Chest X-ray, PA view. Patient: 32 years old, sex F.
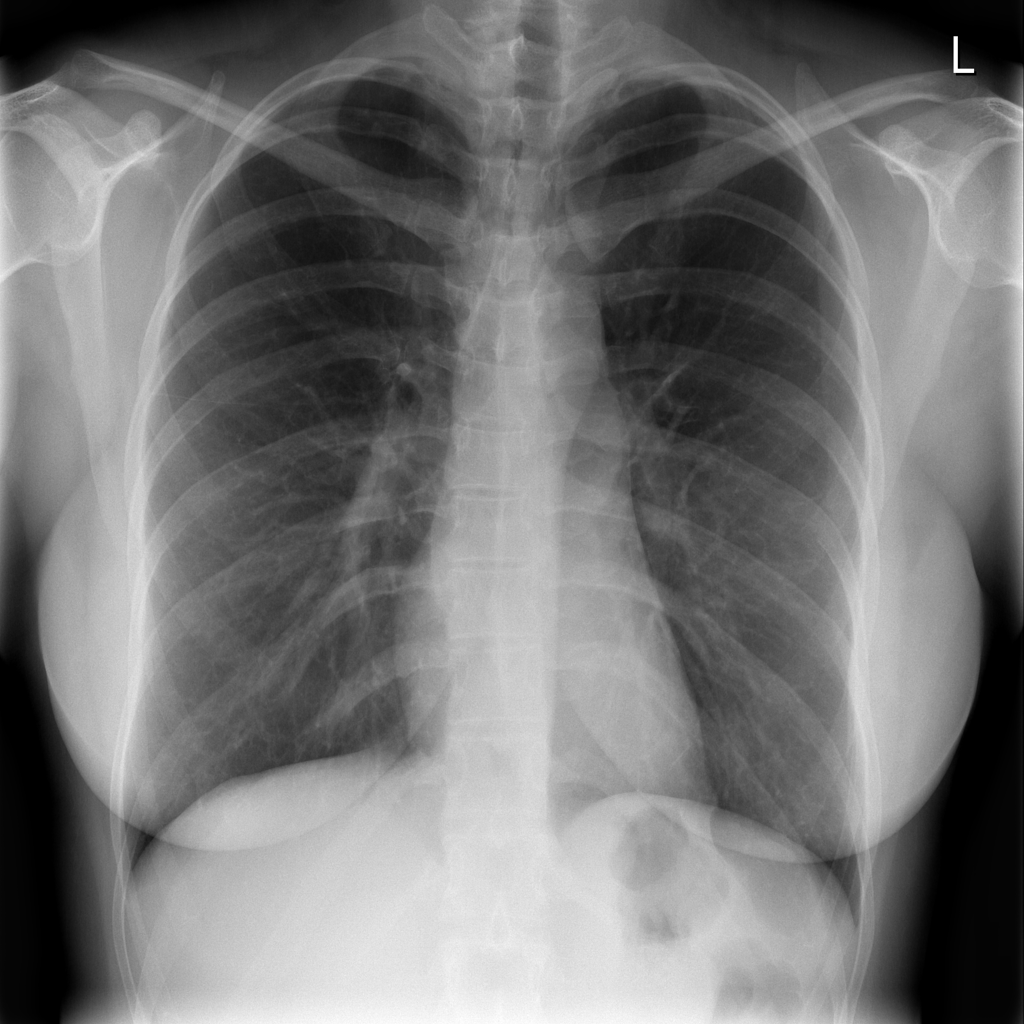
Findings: No Finding